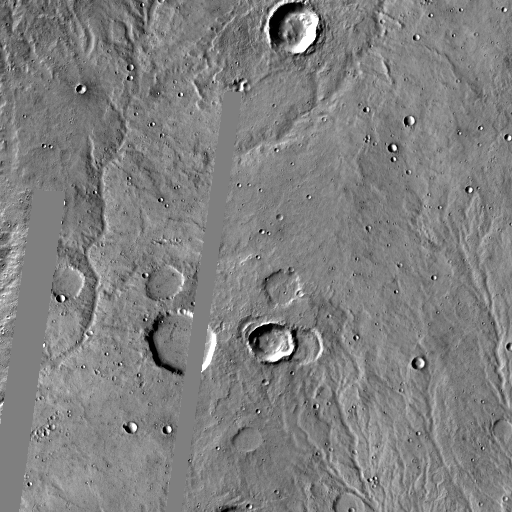
Crater classes present: Background, Other, Layered, Buried, Secondary